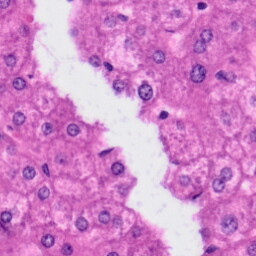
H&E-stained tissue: Liver